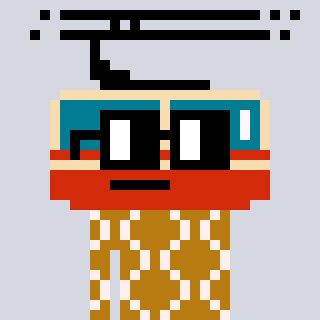
a pixel art character with square black glasses, a tram wagon-shaped head and a gold-colored body on a cool background